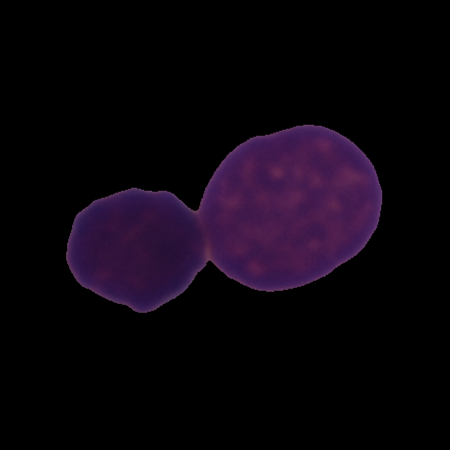
Label: healthy